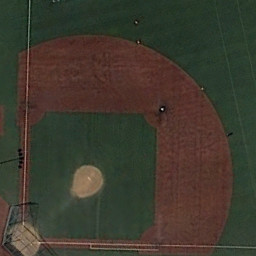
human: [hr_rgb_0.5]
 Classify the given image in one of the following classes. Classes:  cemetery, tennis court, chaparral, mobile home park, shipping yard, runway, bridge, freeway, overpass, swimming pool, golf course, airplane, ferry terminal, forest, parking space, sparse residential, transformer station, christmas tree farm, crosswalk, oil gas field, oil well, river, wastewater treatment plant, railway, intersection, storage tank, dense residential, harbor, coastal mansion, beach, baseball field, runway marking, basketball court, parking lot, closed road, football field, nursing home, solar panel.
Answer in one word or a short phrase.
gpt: baseball field